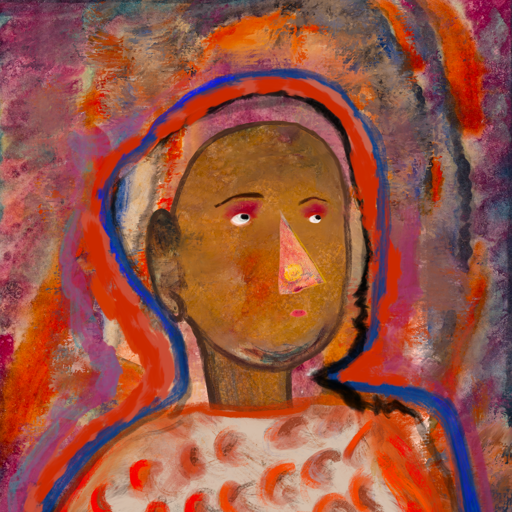
Background: Experience, Head And Neck Side: Pipe, Face Side: Irani, Bust: Rupkatha, Hair Side: Experience, Head Accessory: Blank, Second Necklace: Blank, Necklace: Blank, Baby: Blank